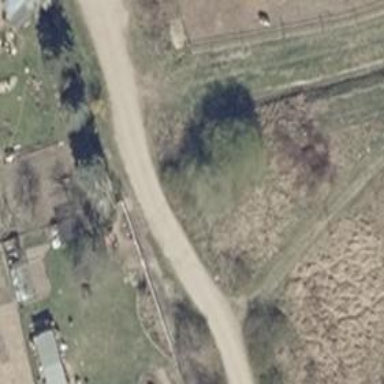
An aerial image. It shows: Dirt track road with grade2 tracktype.